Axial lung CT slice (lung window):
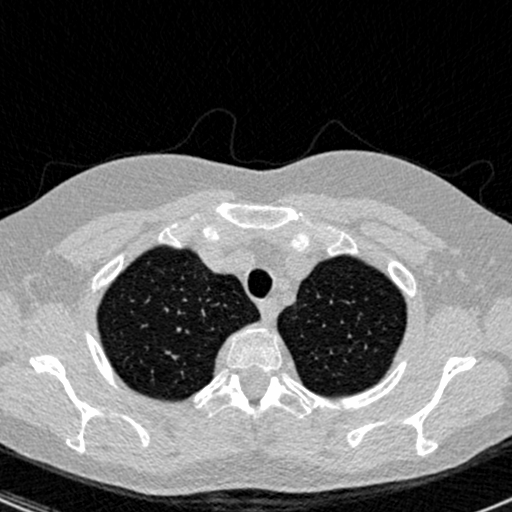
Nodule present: no